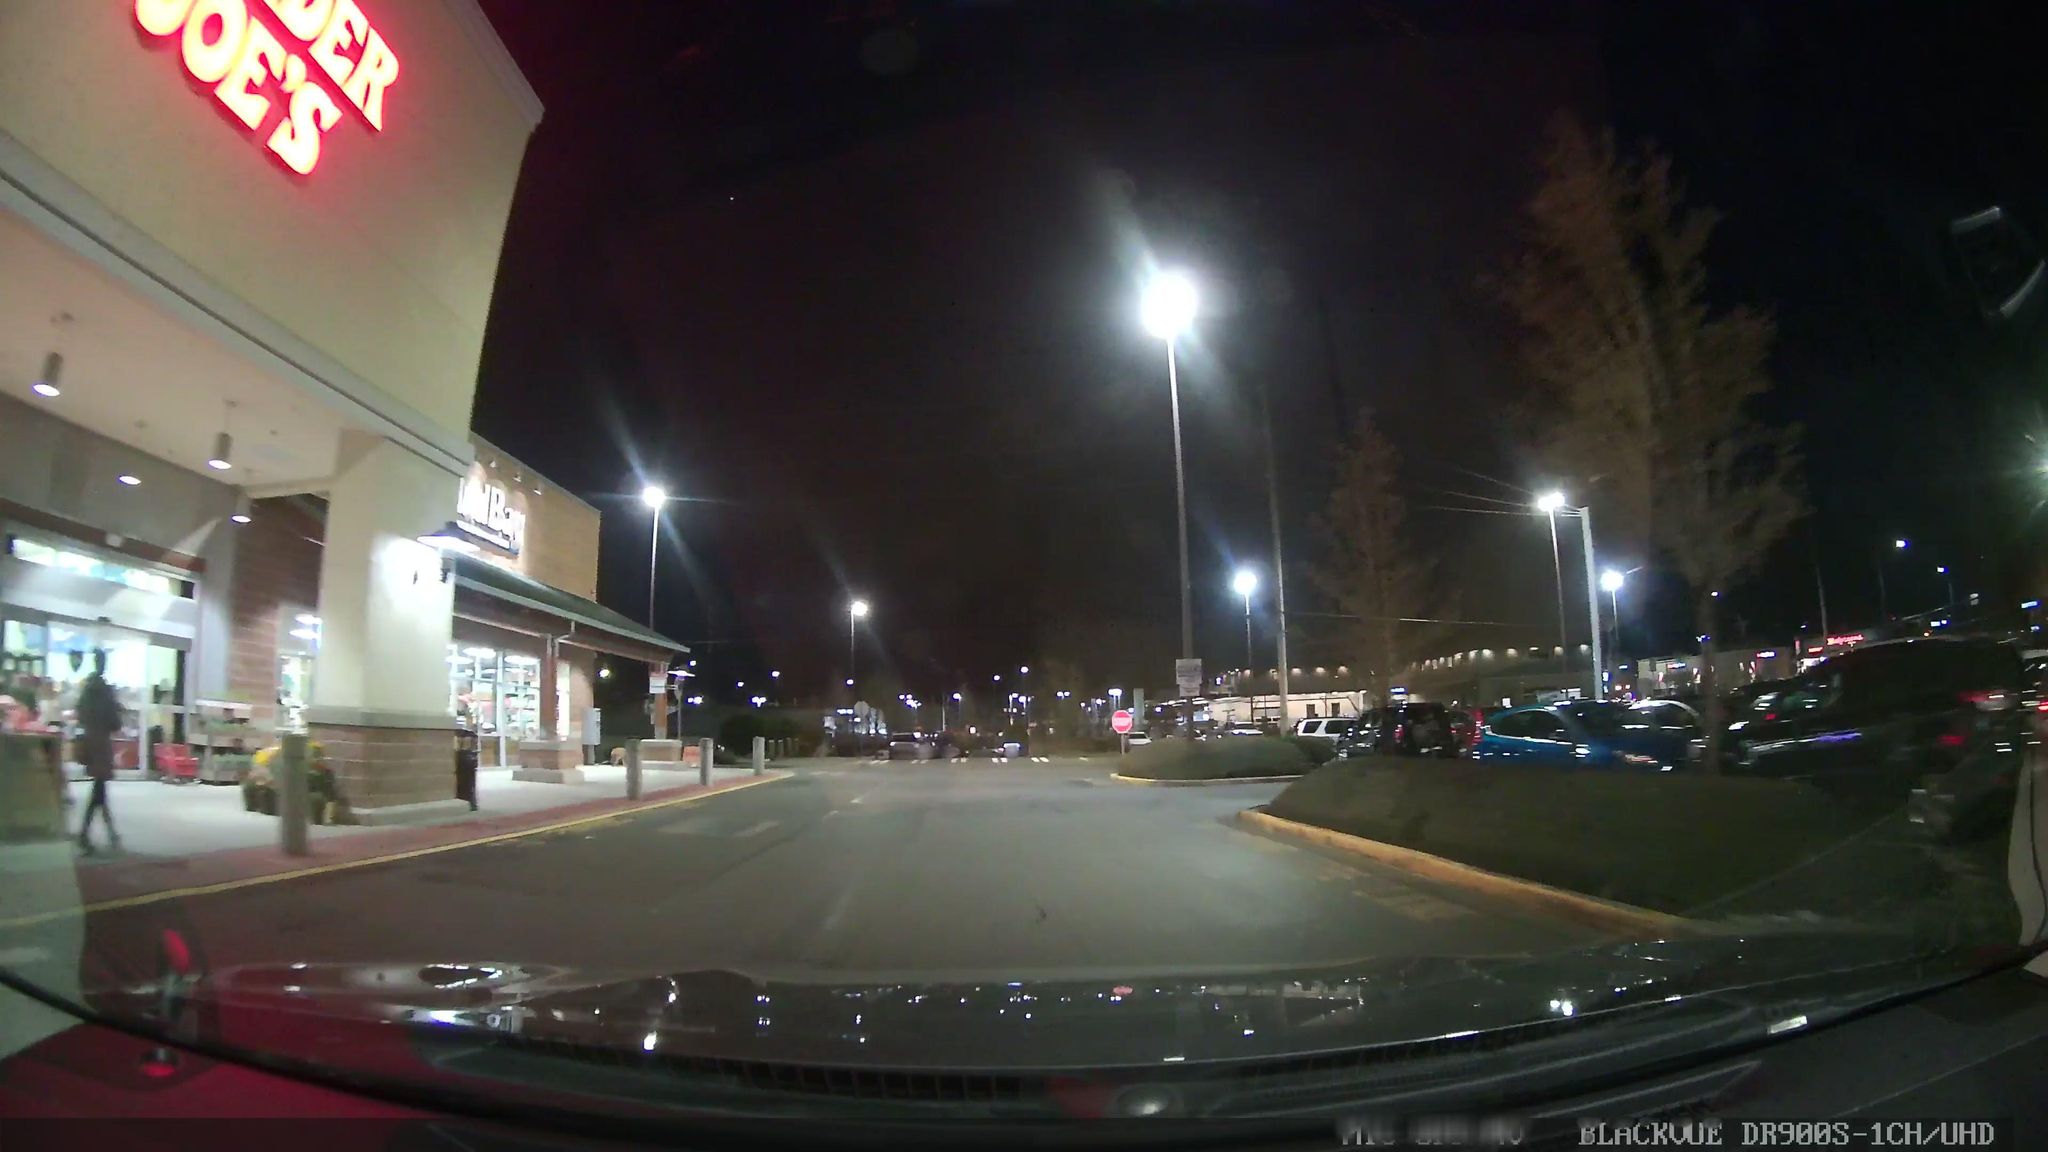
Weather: clear
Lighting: night
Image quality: slightly poor
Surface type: driving surface
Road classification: service
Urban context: urban centre
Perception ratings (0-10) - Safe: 0.8, Lively: 6.97, Beautiful: 2.66, Boring: 4.12, Depressing: 6.62, Wealthy: 4.59